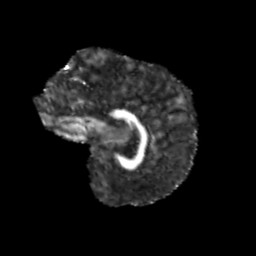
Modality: FA
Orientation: sagittal
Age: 9
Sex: male
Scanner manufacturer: siemens
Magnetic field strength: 3 T
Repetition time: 3.8 s
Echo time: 0.07 s